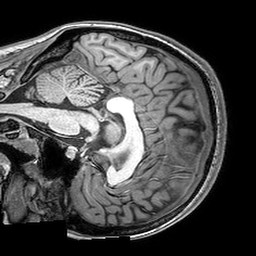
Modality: T1w
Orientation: sagittal
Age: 24
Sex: female
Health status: healthy
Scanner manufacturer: philips
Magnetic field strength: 3 T
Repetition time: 0.007028 s
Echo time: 0.003179 s